Current action and preconditions to check: path_clear

Your task: For each precondition in the list above, predict whether it will hold at this action.

Consider the current scene as observed from the mobile robot's camera, and analyze the predicted future states of all dynamic agents (e.g., people, animals, vehicles, or any moving entities) within the NEXT SECOND.

IMPORTANT: Only answer "very likely" if you are absolutely certain—based on strong, clear evidence—that a dynamic agent will violate the precondition in the predicted future state. Do NOT answer "very likely" for unlikely, ambiguous, or low-probability risks.

Ask yourself for each precondition: Is there a high probability, with clear and convincing evidence, that the predicted future states of any dynamic agent will interfere with the predicted future state of the currently executing action within the NEXT SECOND, causing that precondition to fail?

Assess the risk level based on these predictions. Use "likely" or "very likely" if motions create a clear risk of interference.

Use "neutral" or "improbable" if agents are nearby but their predicted paths are clearly diverging or non-conflicting.

Failure Risk Categories: "very improbable", "improbable", "neutral", "likely", "very likely"

Answer Format: Output ONLY the probability_of_failure value from these categories: "very improbable", "improbable", "neutral", "likely", "very likely"

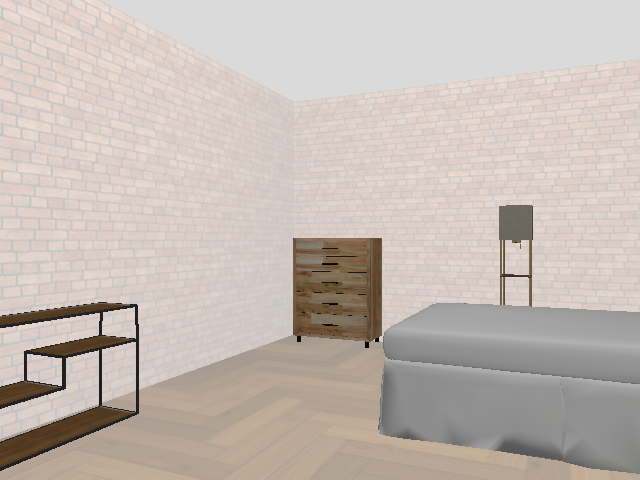

Answer: very improbable